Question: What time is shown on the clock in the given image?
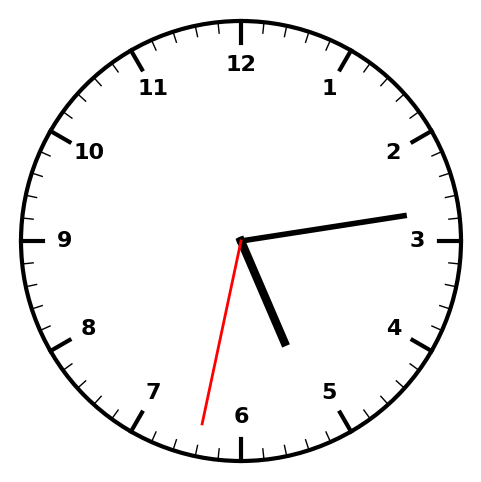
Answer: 05:13:32